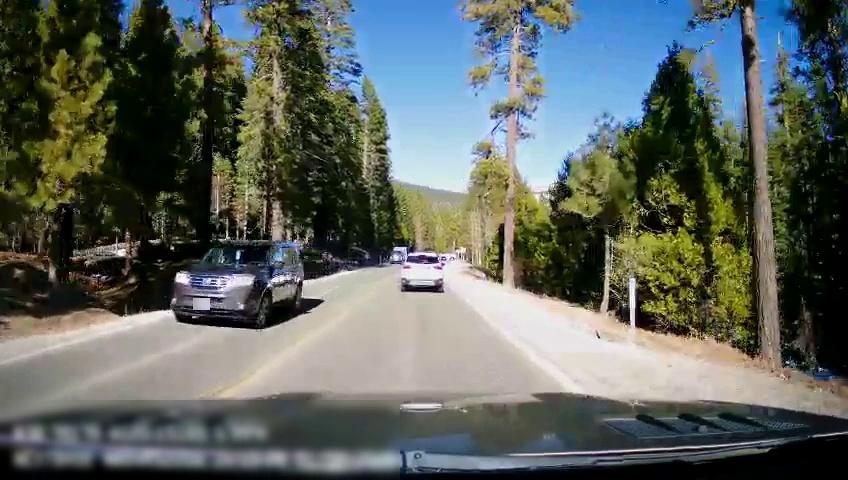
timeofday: Day
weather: Sunny
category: Drivable Space
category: Vehicles | SUV
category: Vehicles | Other LV
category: Vehicles | Truck
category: Vehicles | SUV
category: Lanes | Opposite Lane
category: Lanes | Current Lane